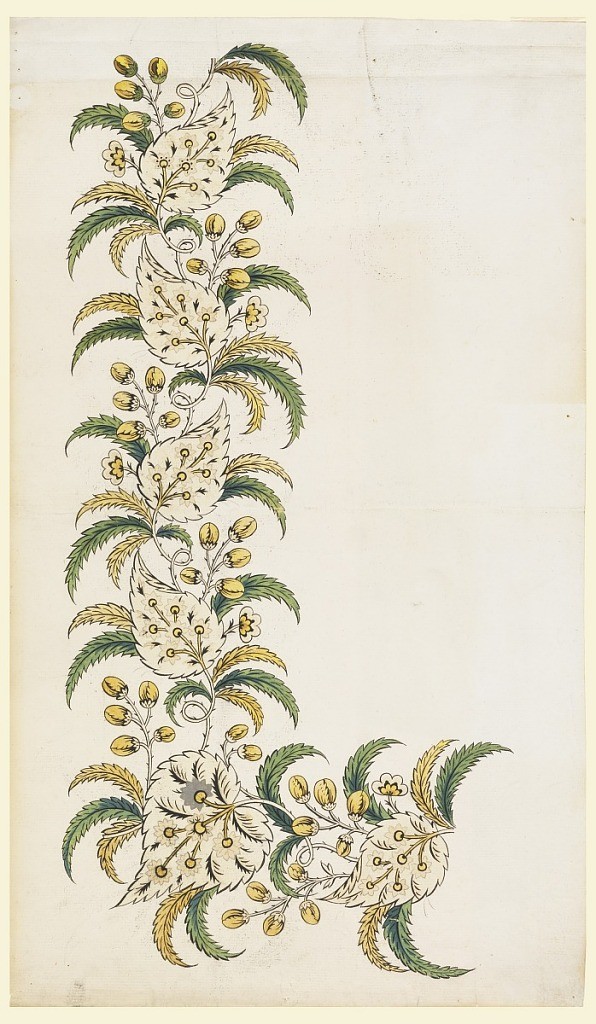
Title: Design for a Printed Vertical Border
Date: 18th century
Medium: Graphite, brush and gouache on paper
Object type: Drawing
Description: Lower left corner is shown. Rinceau with leaves, blossoms and buds.